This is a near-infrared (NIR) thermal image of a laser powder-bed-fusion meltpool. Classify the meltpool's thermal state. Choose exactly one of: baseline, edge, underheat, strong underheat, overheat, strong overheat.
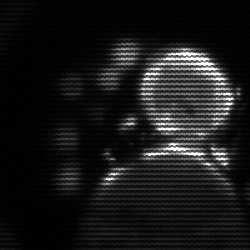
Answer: baseline